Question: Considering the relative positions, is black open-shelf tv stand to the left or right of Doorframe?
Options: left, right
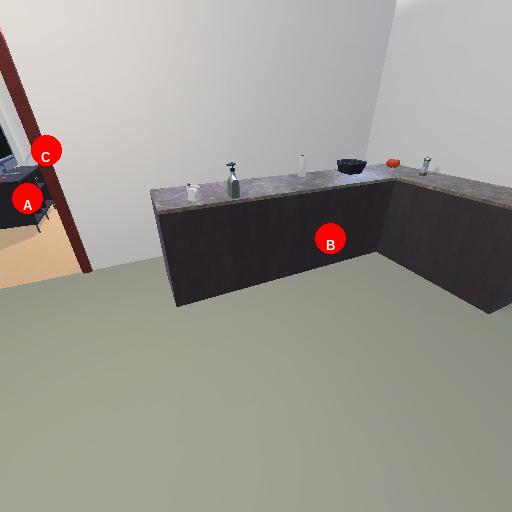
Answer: left